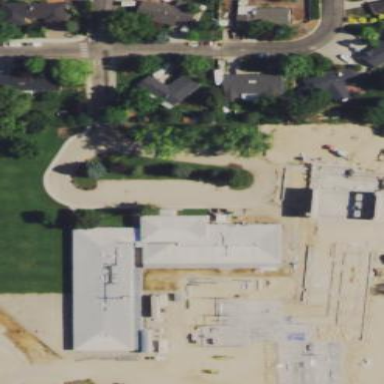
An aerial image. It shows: School building.